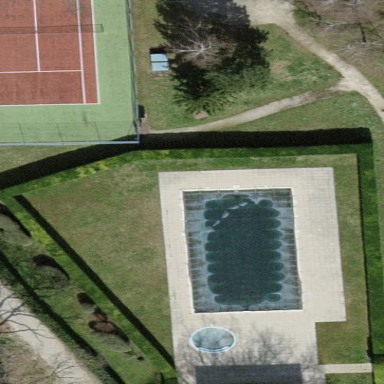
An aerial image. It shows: Swimming pool located in leisure land.